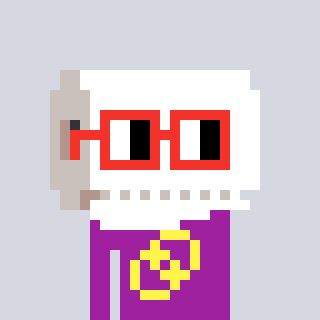
a pixel art character with square red glasses, a toiletpaper-full-shaped head and a magenta-colored body on a cool background